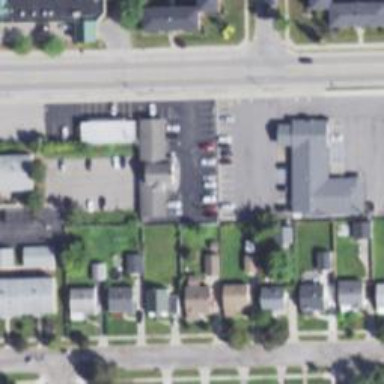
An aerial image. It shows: Parking space.